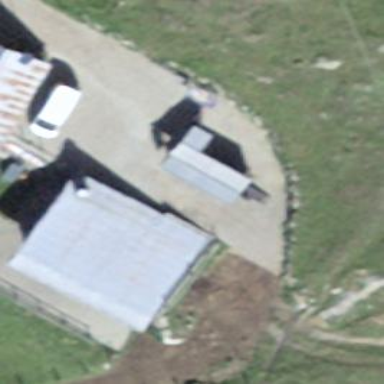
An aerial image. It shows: Skillion-roofed building.